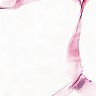
Metastatic tissue present: no